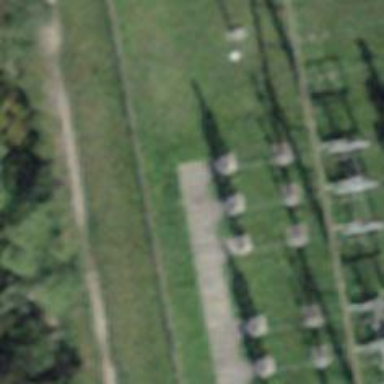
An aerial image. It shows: Power line in the image.